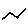
Label: zigzag